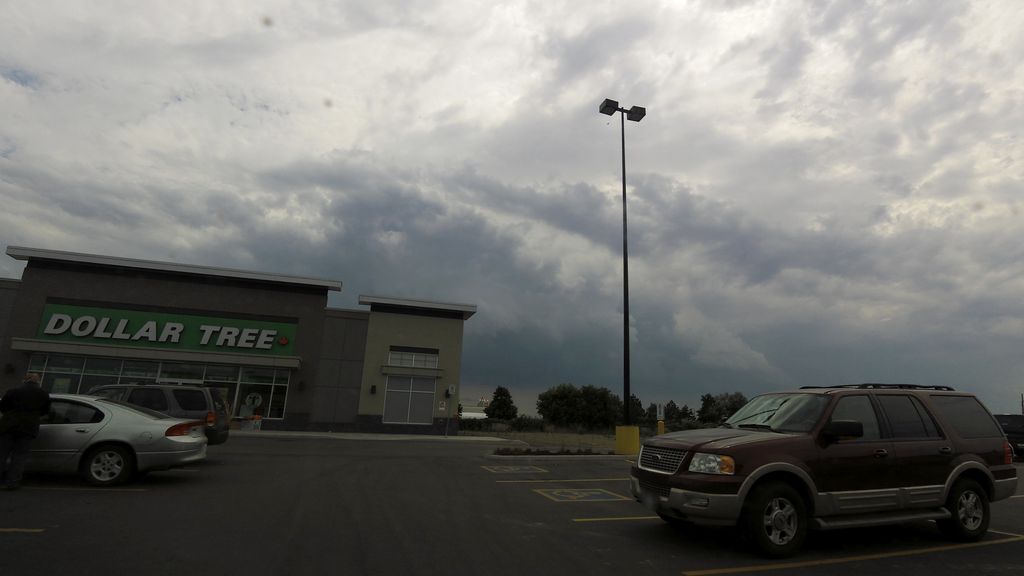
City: hamilton